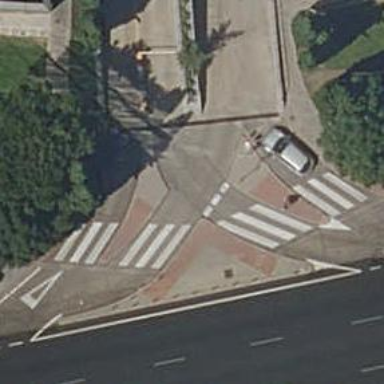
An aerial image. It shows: Zebra crossing on the road.